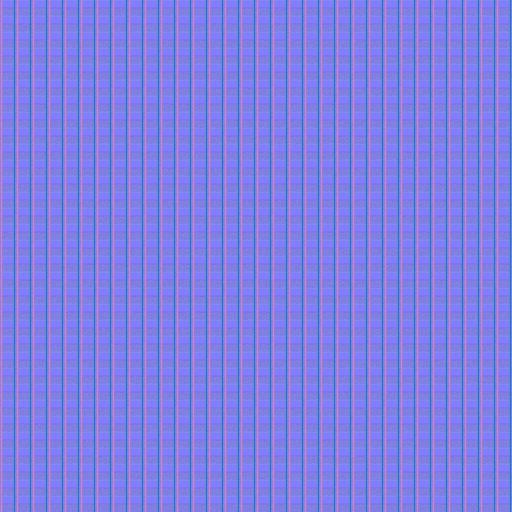
facade night skyscraper wall window windows